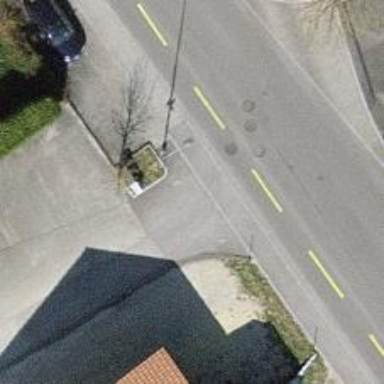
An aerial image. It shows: Crossing on the road.